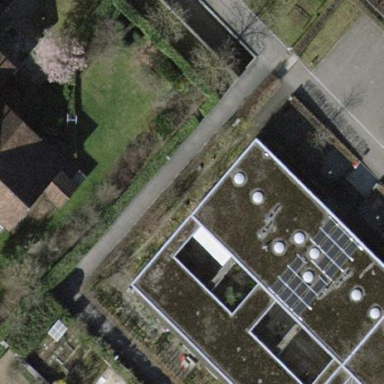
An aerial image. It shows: Terrace building.